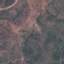
Land use / land cover: HerbaceousVegetation